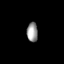
Tissue: prostate
Cell type: B cells
Senescence score: 0.319
Nuclear area (px): 204
Mean DAPI intensity: 155.152